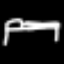
Label: bed